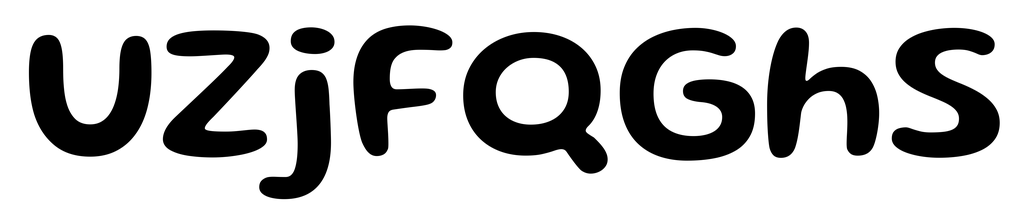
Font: Gluten_Medium